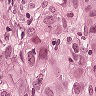
Metastatic tissue present: yes